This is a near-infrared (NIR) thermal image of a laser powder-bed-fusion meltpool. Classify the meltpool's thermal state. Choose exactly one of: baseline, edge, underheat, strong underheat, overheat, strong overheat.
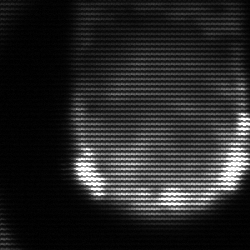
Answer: edge